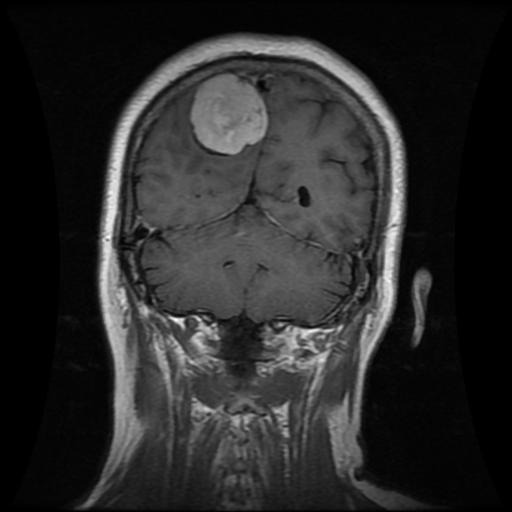
Label: meningioma